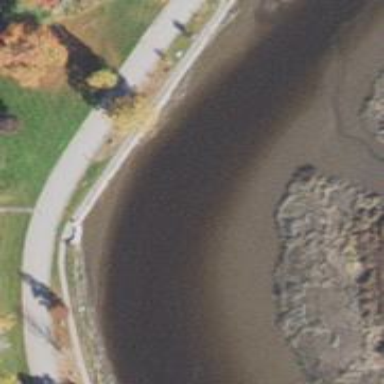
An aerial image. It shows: River with tidal variations.